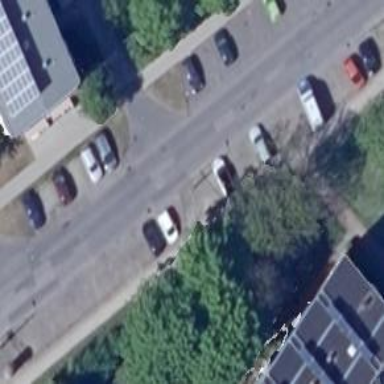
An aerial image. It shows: Parking area with surface.